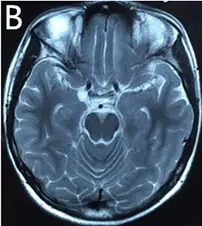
Preoperative MRI scan of the patient. T2-weighted sequences showed a small cystic and homogeneous hyperintense lesion, measuring approximately 1.0 cm x 1.2 cm (B).
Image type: radiology (mri)